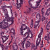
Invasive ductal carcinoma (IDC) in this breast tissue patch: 1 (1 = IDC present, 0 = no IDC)